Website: lowes
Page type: account-selection
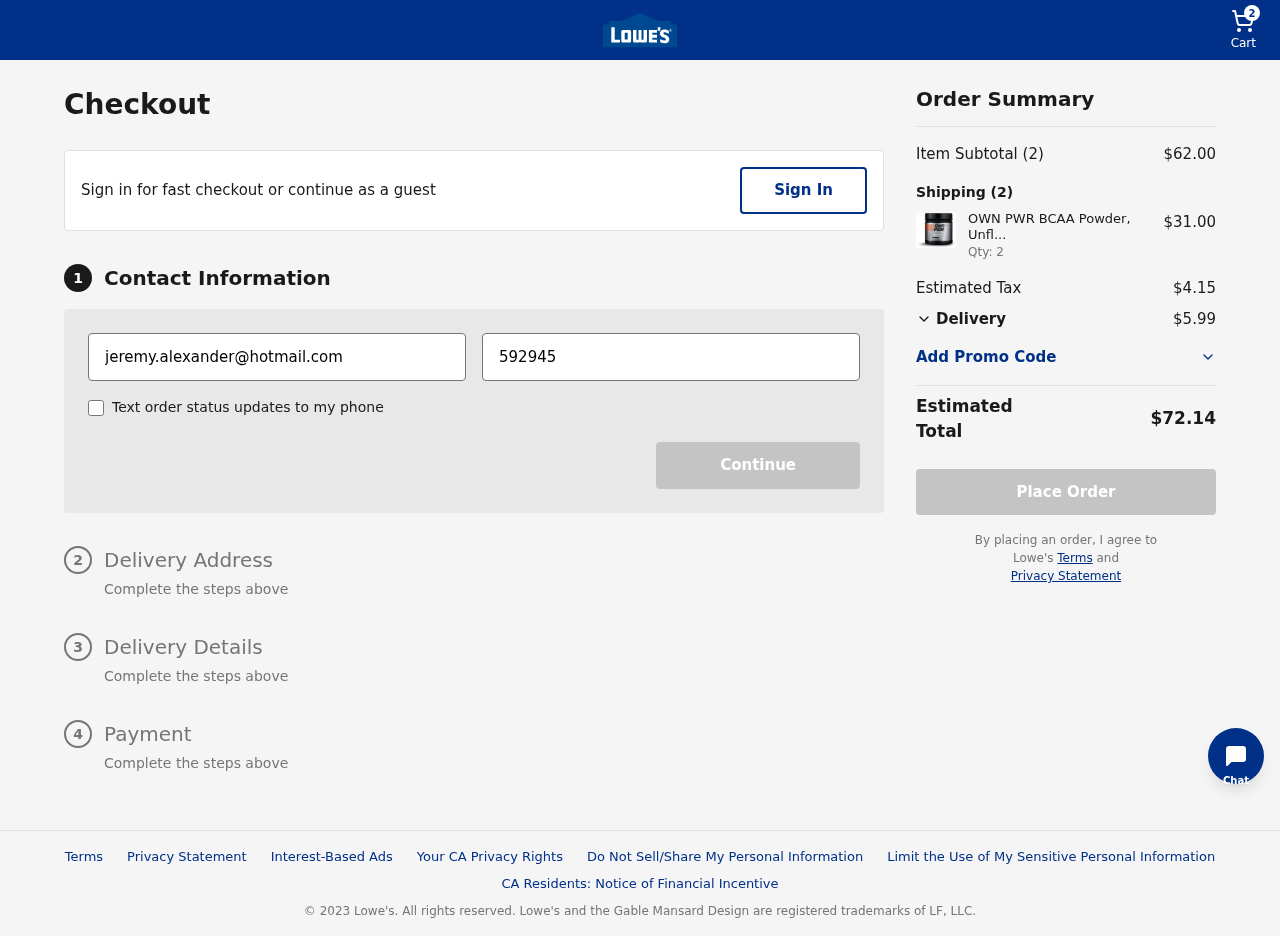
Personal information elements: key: PII_EMAIL
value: jeremy.alexander@hotmail.com
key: PII_PHONE
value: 5929457217
Product elements: key: PRODUCT1_NAME
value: OWN PWR BCAA Powder, Unflavored, 60 servings, Micronized Branched Chain Amino Acids (2:1:1 Ratio)
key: PRODUCT1_PRICE
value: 31
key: PRODUCT1_QUANTITY
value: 2
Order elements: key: ORDER_NUM_ITEMS
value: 2
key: ORDER_SUBTOTAL
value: $62.00
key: ORDER_TAX
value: $4.15
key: ORDER_SHIPPING_COST
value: $5.99
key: ORDER_TOTAL
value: $72.14